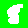
Digit: 8